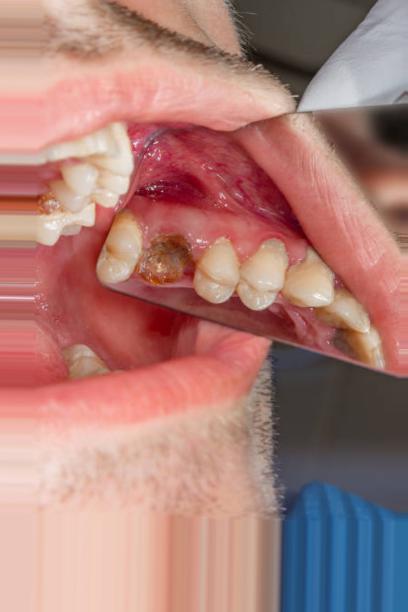
Condition: Caries